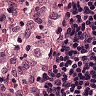
Metastatic tissue present: no